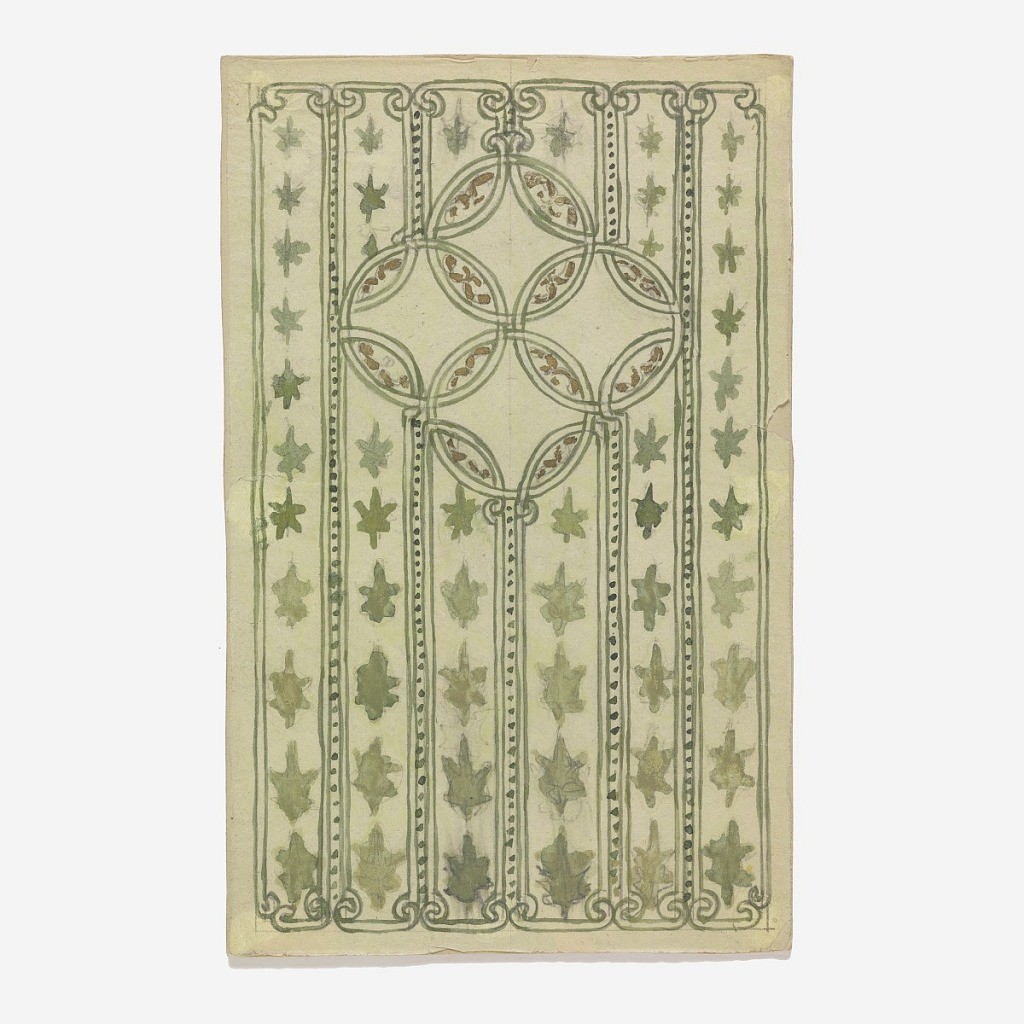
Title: Design for a Book Cover
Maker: Alice Cordelia Morse, American, 1863–1961
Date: ca. 1887–1903
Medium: Brush and gouache on paper
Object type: Drawing
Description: On light green ground, vertical registers containing green stars; upper center four overlapping circles with gold details inside. Verso: graphite sketches.